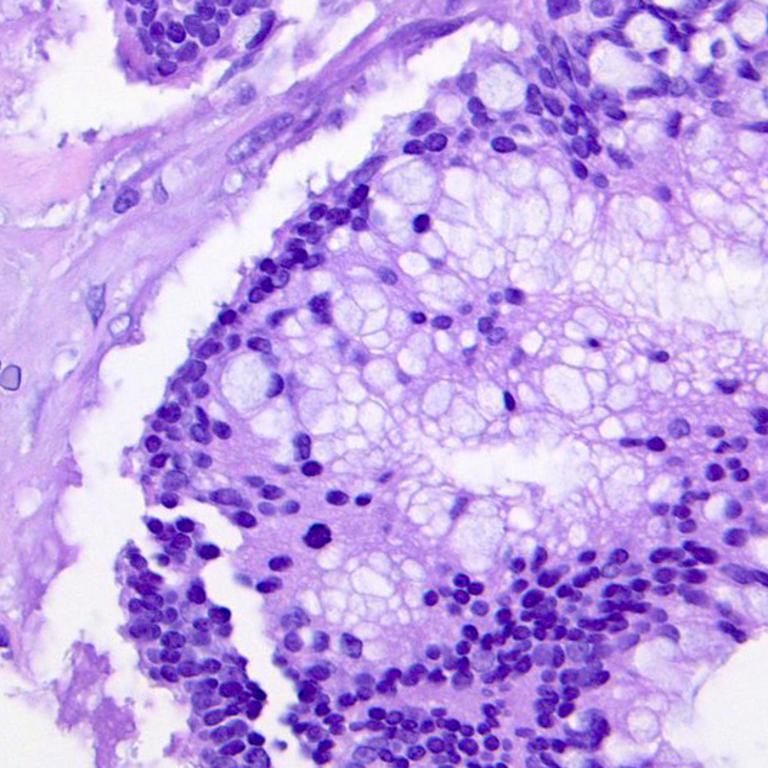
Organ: colon
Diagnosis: adenocarcinomas